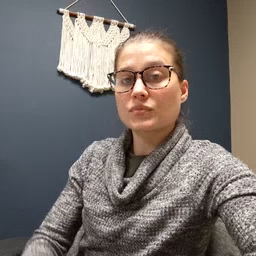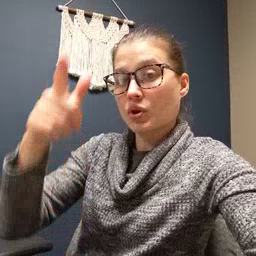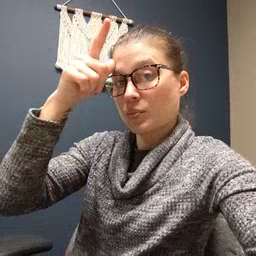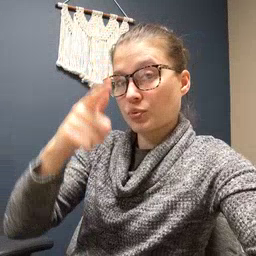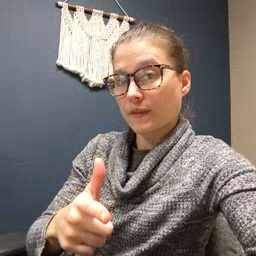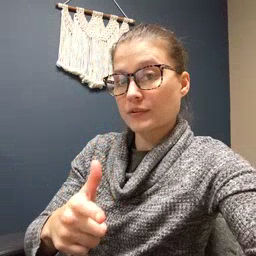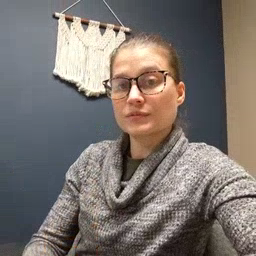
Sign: brother